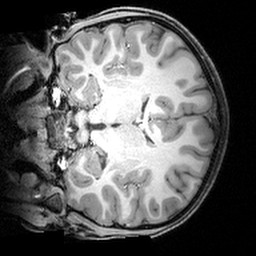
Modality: T1w
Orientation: coronal
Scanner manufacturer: siemens
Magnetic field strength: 3 T
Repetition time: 1.9 s
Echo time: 0.00397 s